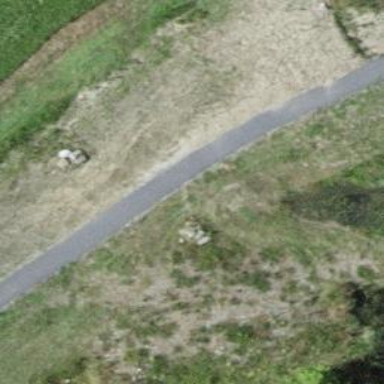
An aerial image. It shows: Path with fine gravel surface.